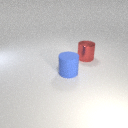
large blue rubber cylinder to the left of large red metal cylinder